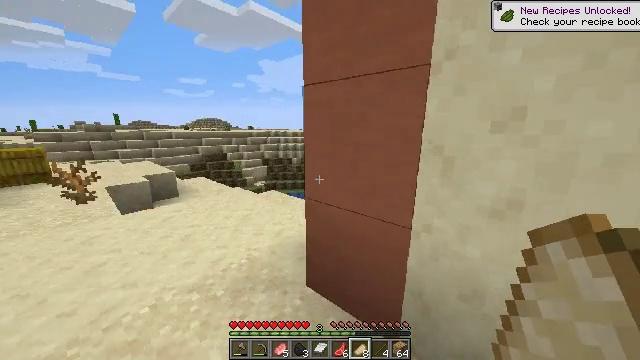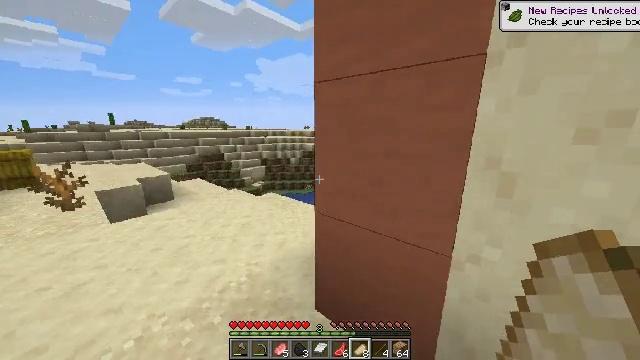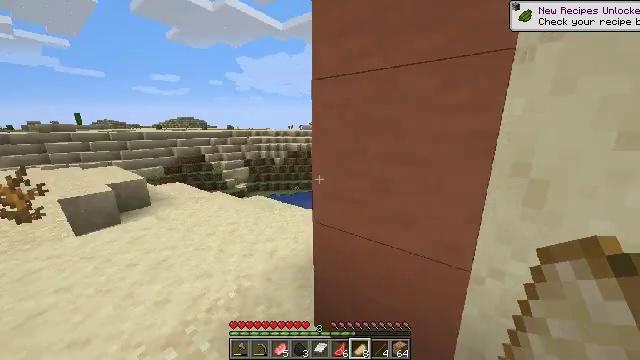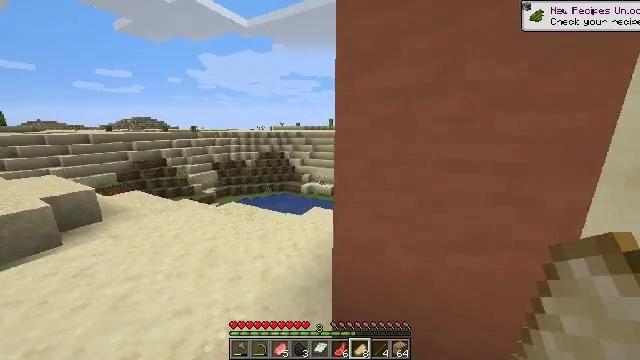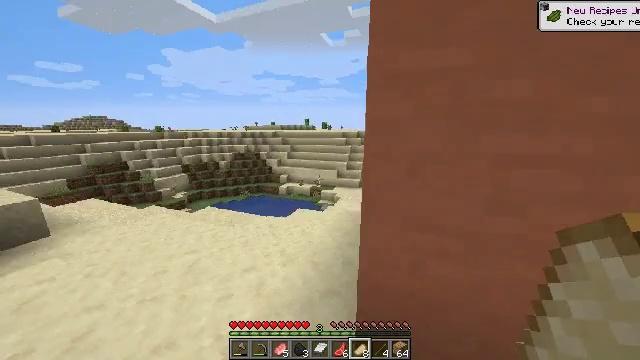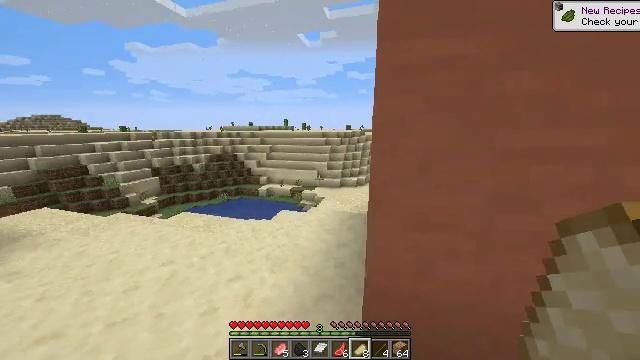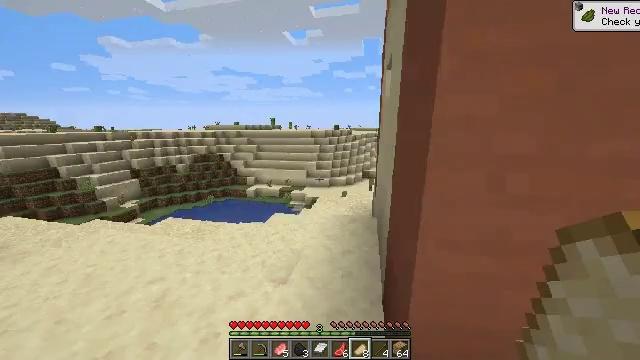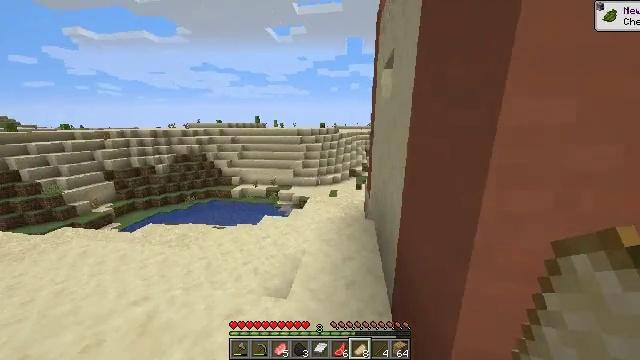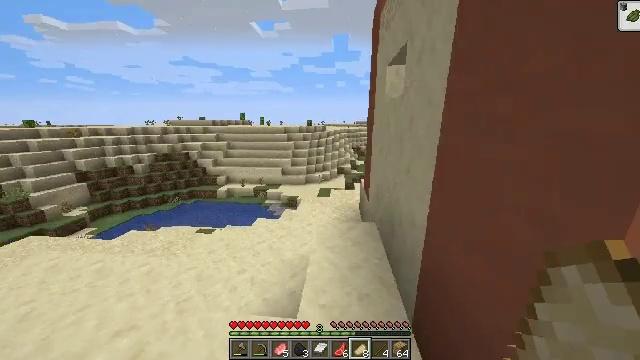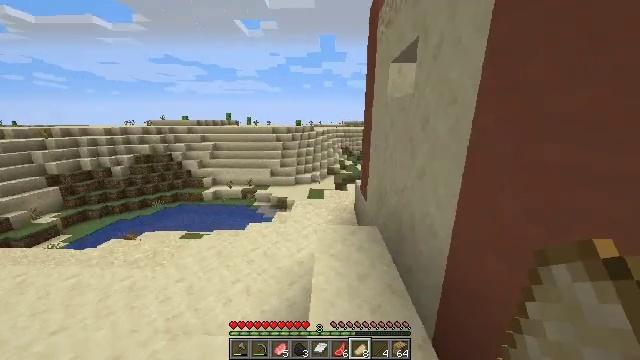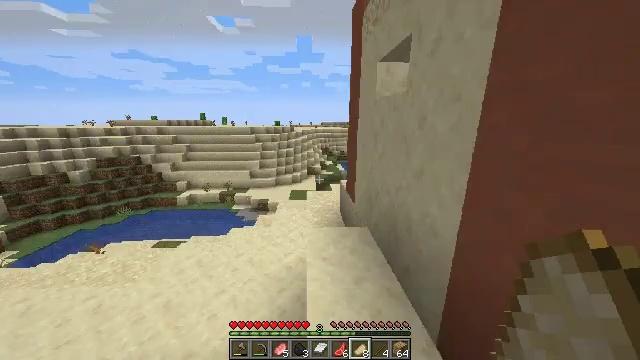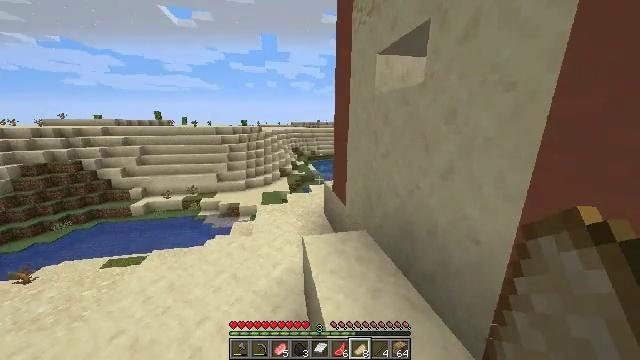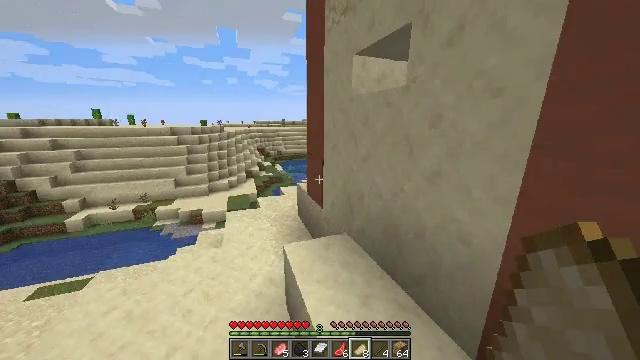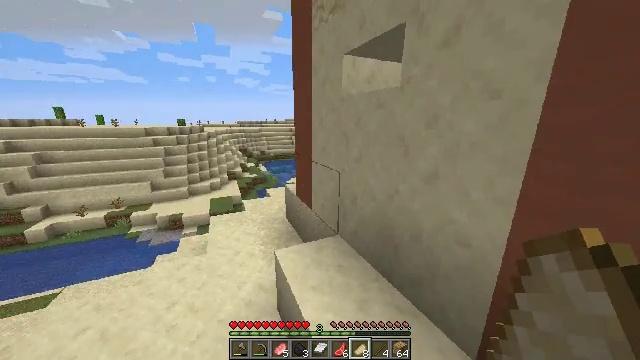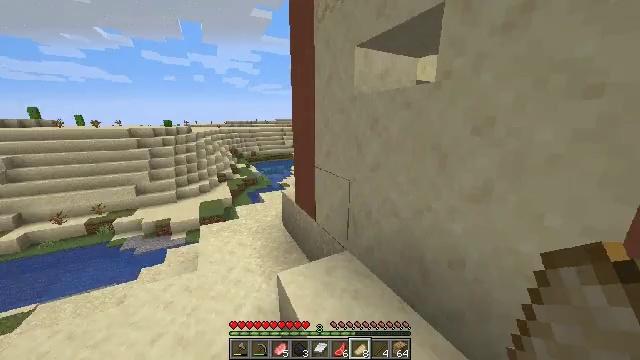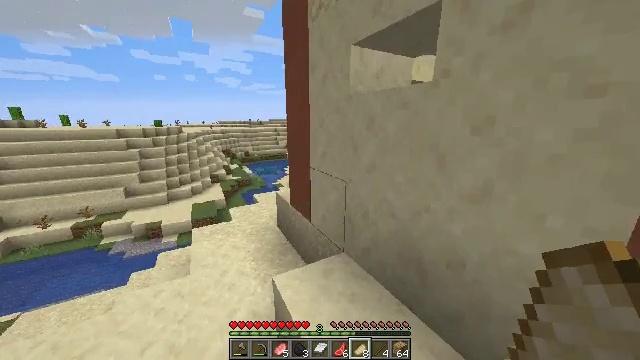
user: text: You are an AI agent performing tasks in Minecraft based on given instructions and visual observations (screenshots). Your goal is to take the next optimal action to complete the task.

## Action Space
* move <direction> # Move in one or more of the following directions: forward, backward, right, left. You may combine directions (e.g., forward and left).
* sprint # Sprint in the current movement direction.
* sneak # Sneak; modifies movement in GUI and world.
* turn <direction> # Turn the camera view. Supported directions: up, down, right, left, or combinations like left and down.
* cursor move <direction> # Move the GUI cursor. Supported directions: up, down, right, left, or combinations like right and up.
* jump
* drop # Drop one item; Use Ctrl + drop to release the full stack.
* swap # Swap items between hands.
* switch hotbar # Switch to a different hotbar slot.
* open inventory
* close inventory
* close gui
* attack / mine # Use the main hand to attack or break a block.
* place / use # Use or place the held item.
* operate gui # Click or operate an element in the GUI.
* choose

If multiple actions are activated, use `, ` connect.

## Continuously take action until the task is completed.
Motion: motion action
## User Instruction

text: Mine a hay block from the field.
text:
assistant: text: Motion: move forward and move left, sprint
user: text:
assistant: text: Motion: move forward and move left, sprint, turn right
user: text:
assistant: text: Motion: move forward and move left, sprint, turn right
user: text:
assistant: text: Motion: move forward and move left, turn right
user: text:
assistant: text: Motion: move forward and move left, turn right
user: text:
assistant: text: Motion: move forward and move left, turn right
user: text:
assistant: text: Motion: move forward and move left, turn right
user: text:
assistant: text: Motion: move forward and move left, turn right
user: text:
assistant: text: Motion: move forward and move left, turn right
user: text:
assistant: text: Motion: move forward and move left, turn right
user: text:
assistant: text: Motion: move forward and move left, turn right
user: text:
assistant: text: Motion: move forward and move left, turn right
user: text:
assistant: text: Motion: move forward, turn right
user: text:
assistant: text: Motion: move forward, turn right
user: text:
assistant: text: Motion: move forward, turn right
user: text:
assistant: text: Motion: move forward, turn right
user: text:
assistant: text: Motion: move forward, turn right
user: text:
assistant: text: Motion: move forward and move left, turn right
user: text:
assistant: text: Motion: move forward and move left, turn left and down
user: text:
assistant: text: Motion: move forward and move left
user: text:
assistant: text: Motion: move forward and move left
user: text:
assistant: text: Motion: move forward and move left
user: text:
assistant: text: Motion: move forward and move left, turn left
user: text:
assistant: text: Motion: move forward and move left
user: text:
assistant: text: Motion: move forward and move left
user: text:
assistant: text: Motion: move forward and move left, turn right and up
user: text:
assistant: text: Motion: move forward and move left, turn right and up
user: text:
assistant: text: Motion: move forward and move left, turn right and up
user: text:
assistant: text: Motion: move forward and move left, turn right
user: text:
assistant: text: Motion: move forward, turn right and up